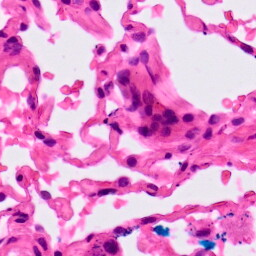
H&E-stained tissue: Lung